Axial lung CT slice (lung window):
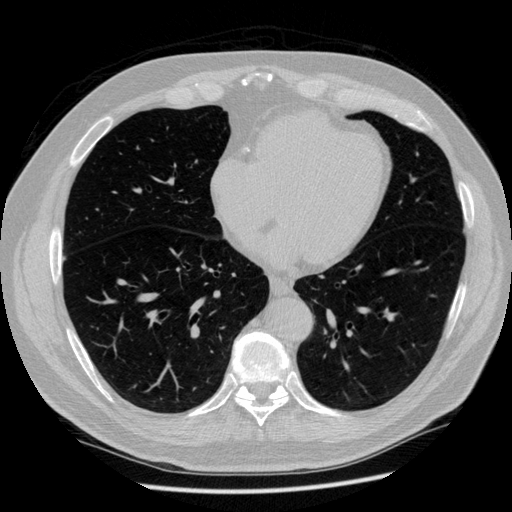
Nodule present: no